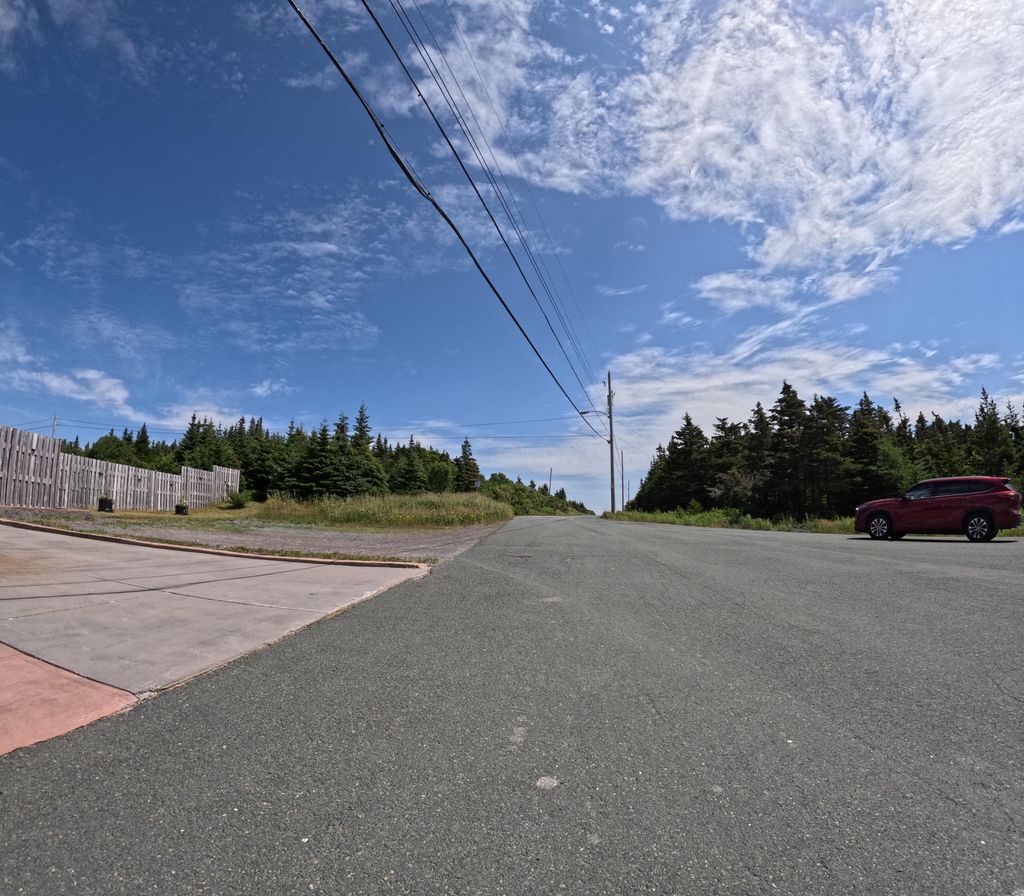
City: st_johns